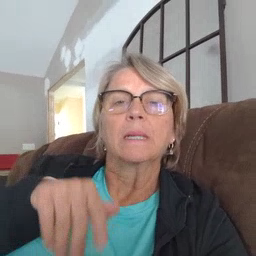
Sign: puppy